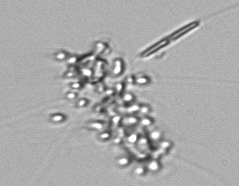
Label: Chaetoceros_didymus_TAG_external_flagellate